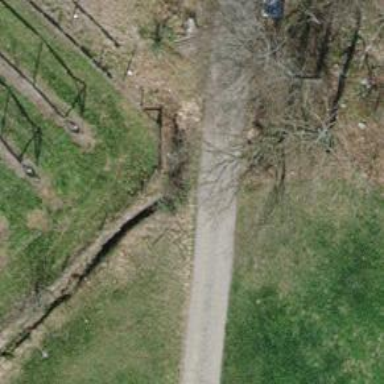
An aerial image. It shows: Culvert tunnel.